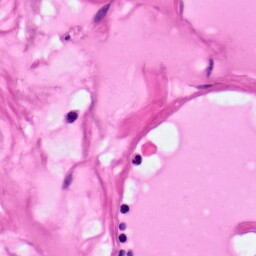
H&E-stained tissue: Pancreatic